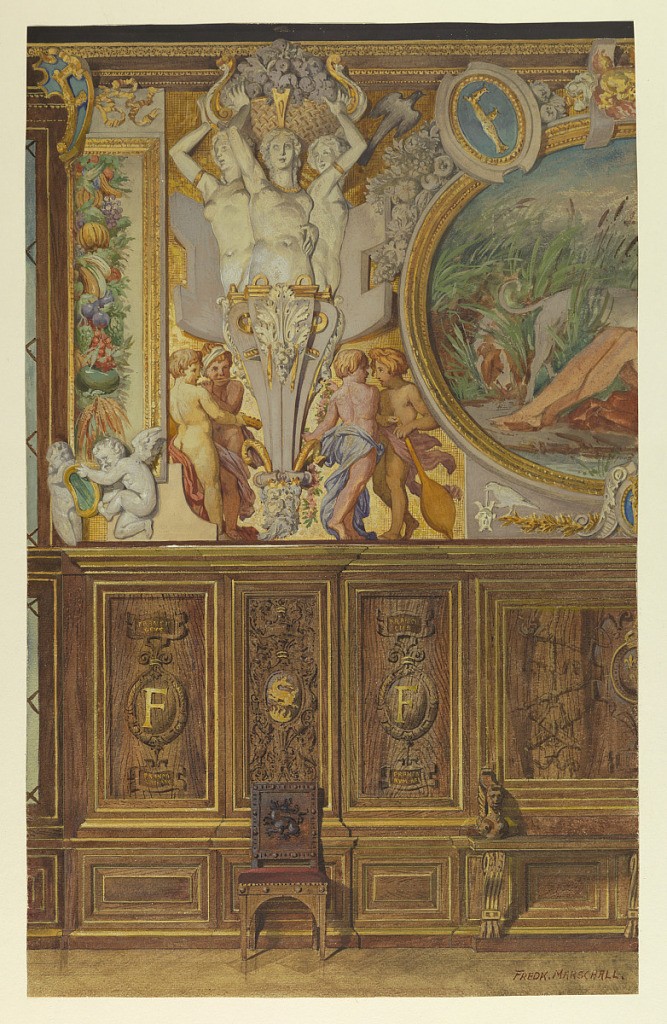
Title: Section of wall, Gallery Francis I, Palace of Fontainebleau, France
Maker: Frederick Marschall
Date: ca. 1885
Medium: Brush and watercolor, tempera on heavy paper
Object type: Drawing
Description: Section of wall, lower half with carved wood-panelling, containing medallions and trophies; upper half, painted panels and bas-reliefs of caryatids. A chair and console table against the wall.